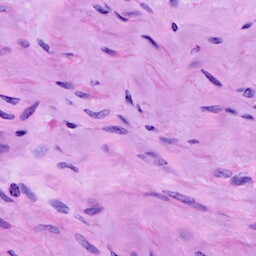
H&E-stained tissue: Cervix